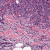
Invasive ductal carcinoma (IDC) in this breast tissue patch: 1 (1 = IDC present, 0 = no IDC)